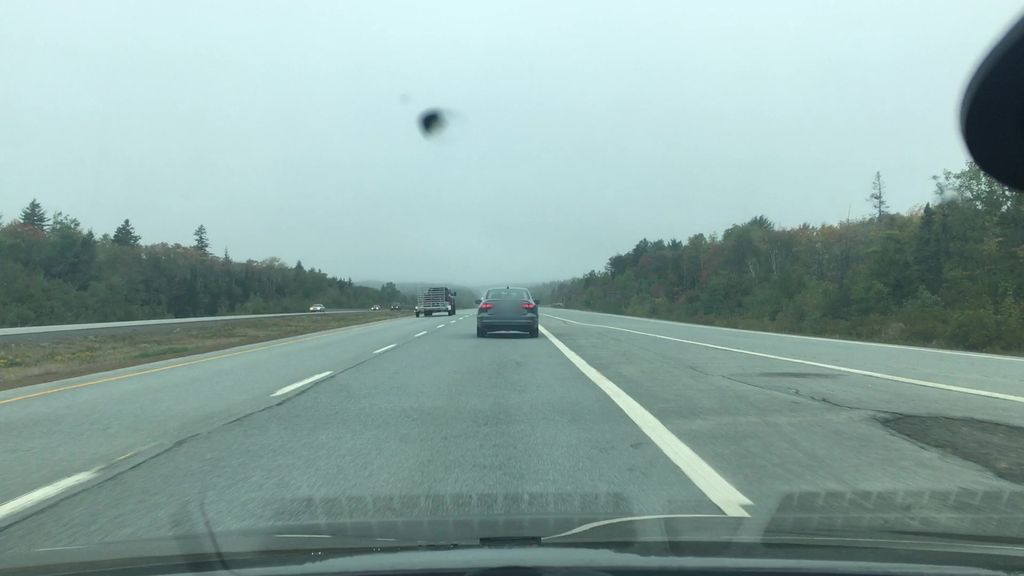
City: halifax